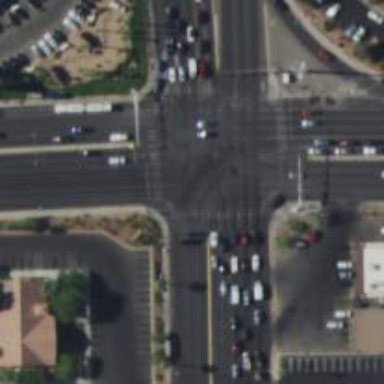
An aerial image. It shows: Solid stop line on the road.